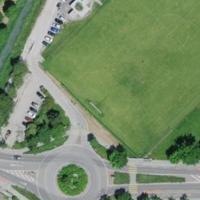
EUNIS habitat code: 53
Species observed at this site:
Medicago sativa